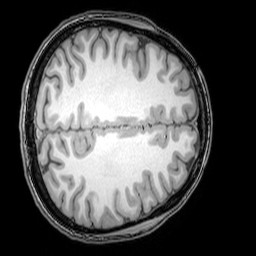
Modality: T1w
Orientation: axial
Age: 25
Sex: female
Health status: healthy
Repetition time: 0.081 s
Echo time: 0.037 s